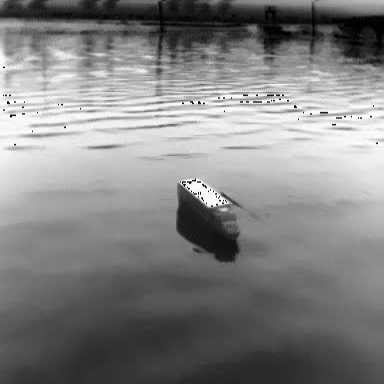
There is a fishing_boat in the infrared image.